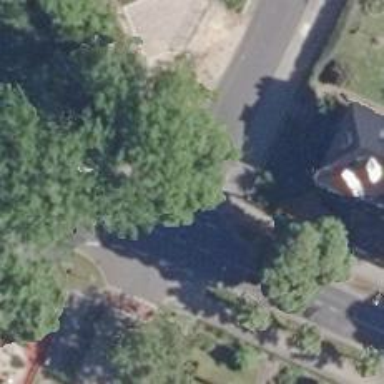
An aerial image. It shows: Unclassified asphalt road with separate sidewalk.